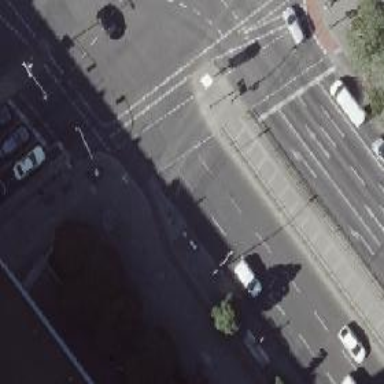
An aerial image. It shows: Road crossing with traffic signals and pedestrian island.